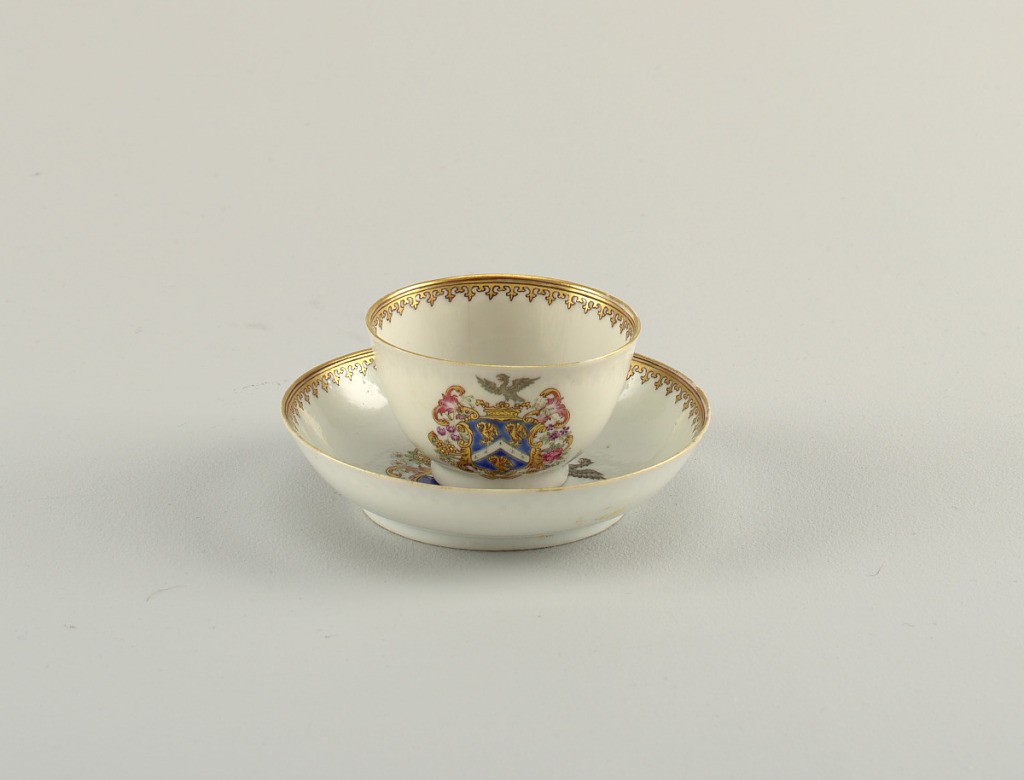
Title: Cup and saucer
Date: late 18th century
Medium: Hand painted and gilded porcelain
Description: A Chinese export armorial tea bowl with matching saucer bearing crowned arms with birds, within a scrollwork cartouche. Gilding at rims.